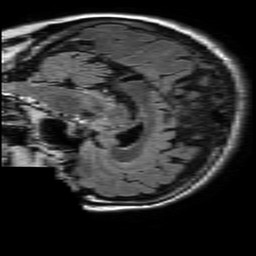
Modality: FLAIR
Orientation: sagittal
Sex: female
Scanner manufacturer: philips
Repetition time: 11 s
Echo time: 0.125 s